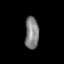
Tissue: skin
Cell type: Others
Senescence score: 0.6758
Nuclear area (px): 432
Mean DAPI intensity: 130.509